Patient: sex F, age 66
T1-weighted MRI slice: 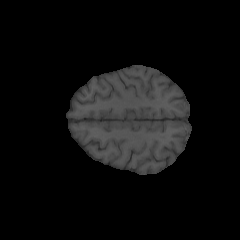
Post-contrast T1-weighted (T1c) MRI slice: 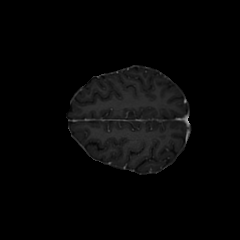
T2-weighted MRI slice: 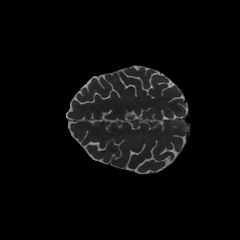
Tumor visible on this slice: no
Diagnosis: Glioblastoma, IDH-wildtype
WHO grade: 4